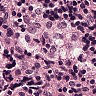
Metastatic tissue present: no